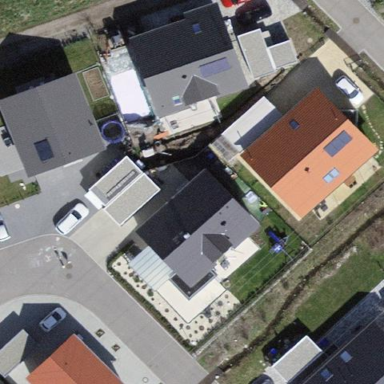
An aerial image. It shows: Detached building with gabled roof.